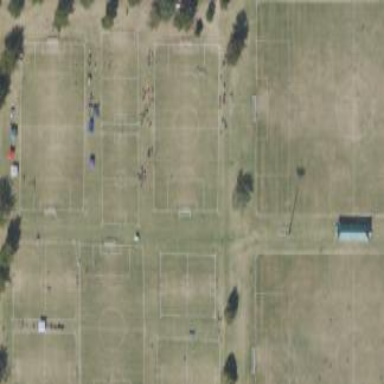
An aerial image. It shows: Soccer pitch for leisureland activities.